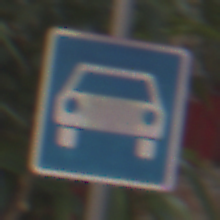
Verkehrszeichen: Kraftfahrstrasse
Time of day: MorningAfternoon
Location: Outdoor (Urban)
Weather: Clear
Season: NotSpecified
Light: Natural